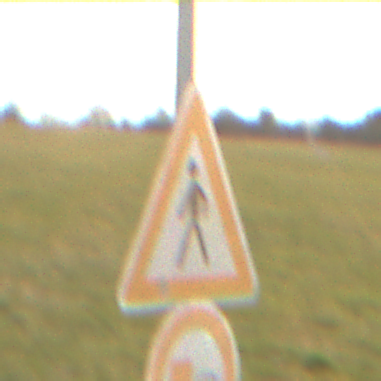
Verkehrszeichen: FussgaengerRechts
Zusatzzeichen unten: UeberholverbotKraftfahrzeuge
Umgebung: Outdoor, Nature
Tageszeit: SunriseSunset
Wetter: PartlyCloudy
Licht: Natural
Jahreszeit: NotSpecified
Kontrast: LowContrast